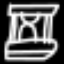
Label: hourglass